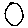
Label: circle